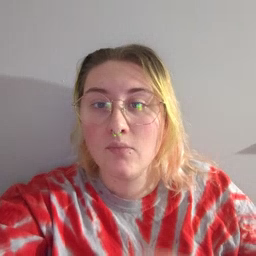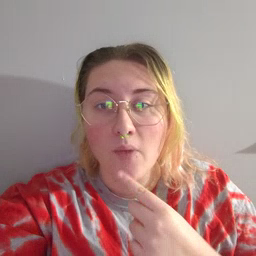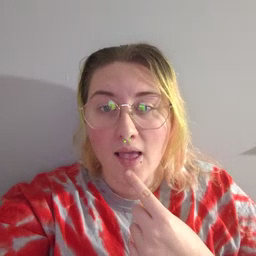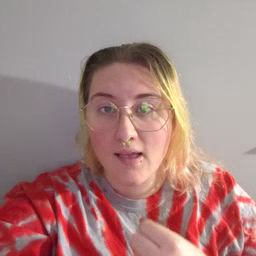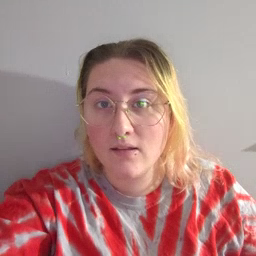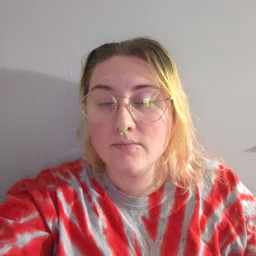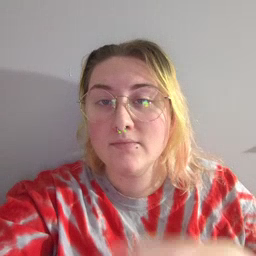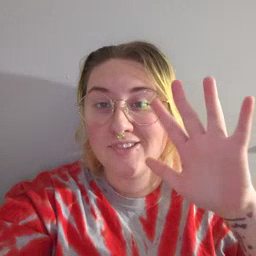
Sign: red